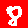
Digit: 8